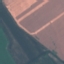
Label: AnnualCrop